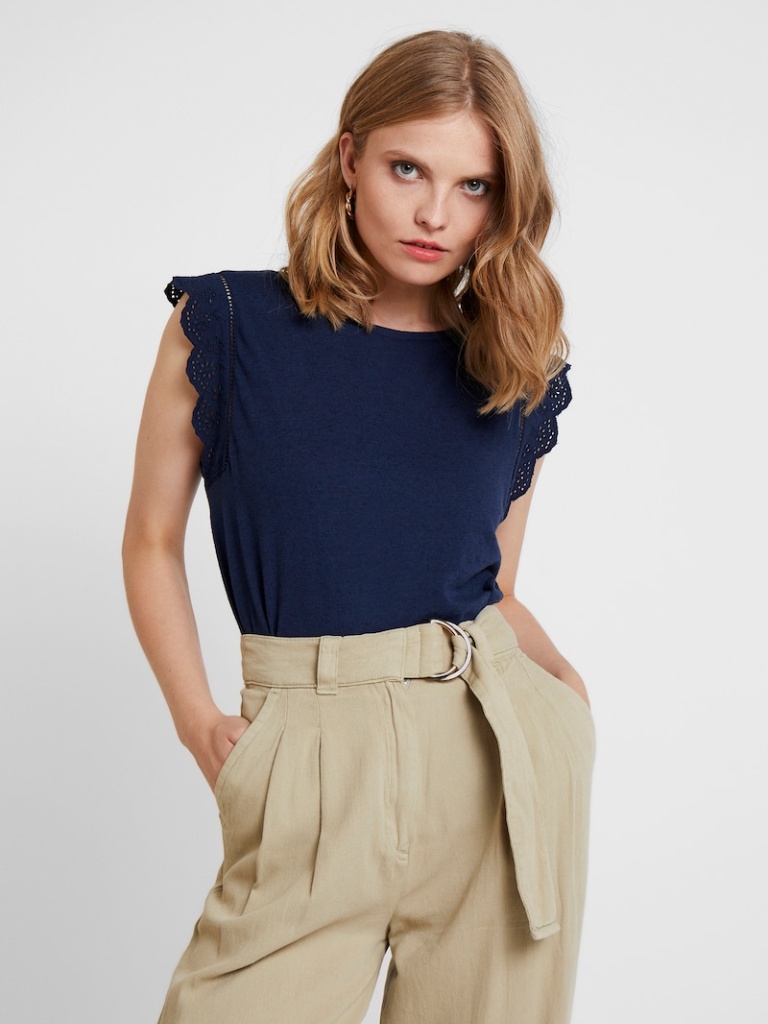
cotton tight sleeveless hip length Fully Tucked in crew tank